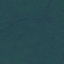
Land use / land cover class: Forest